Question: I've a <URL> with 11 columns that is getting displayed normally on the web application,
however when I try to export this grid to word, it doesn't fit the document width and shows only the very first 6 columns,
I'm using '_grid.MasterTableView.ExportToWord();' to export to Word
And I've tried to tweak its size a bit using '_grid.MasterTableView.Width = Unit.Parse("300mm");' but still some columns are still not visible,
from the Word itself, I've tried to reduce the font size to 10 on the exported document, and I found that this will help displaying the entire grid on one document, however i cannot set set the Font property of the MasterTableView as it has no setter,
is there a way to make sure the entire grid columns will be displayed.
The exported document with hidden columns image

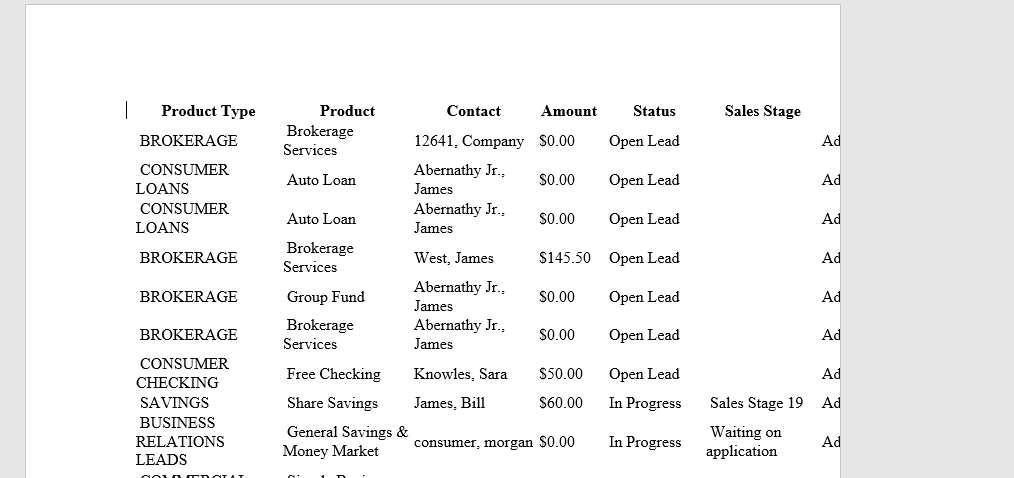
Answer: To solve this I've used
'''
_grid.MasterTableView.Style["font-size"] = "10px";
'''